Aerial crown-view tile of a tropical tree (Barro Colorado Island, Panama), acquired 20250818:
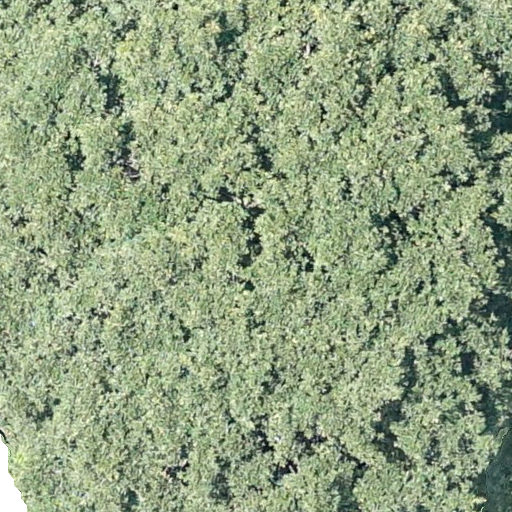
Species: Ficus obtusifolia
GBIF accepted scientific name: Ficus obtusifolia
Crown area: 680.167 m²